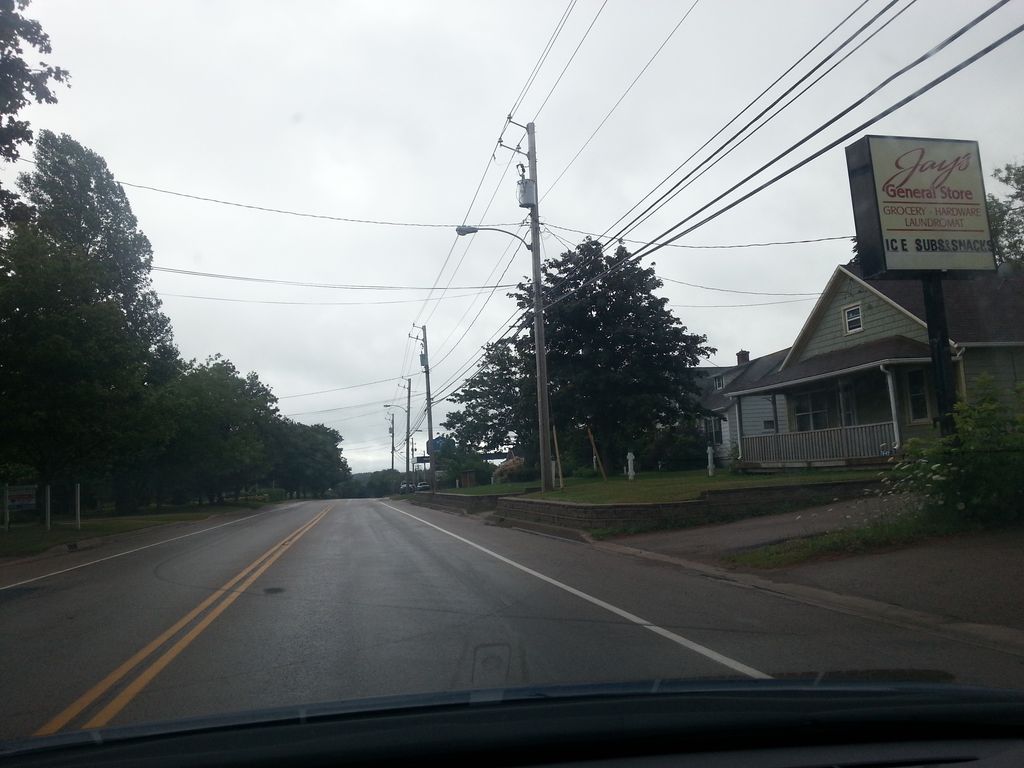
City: charlottetown